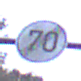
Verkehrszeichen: EndeGeschwindigkeit70
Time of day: SunriseSunset
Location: Outdoor (Nature)
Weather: PartlyCloudy
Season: Autumn
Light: Natural